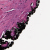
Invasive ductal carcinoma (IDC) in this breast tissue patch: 0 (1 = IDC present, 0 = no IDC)